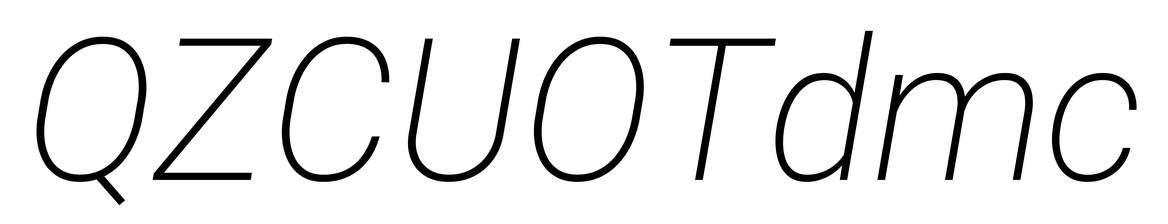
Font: Roboto-Italic_ExtraLight_Italic